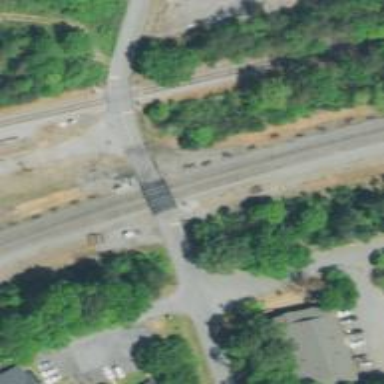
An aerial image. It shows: Level crossing along the railway.